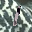
Label: 1